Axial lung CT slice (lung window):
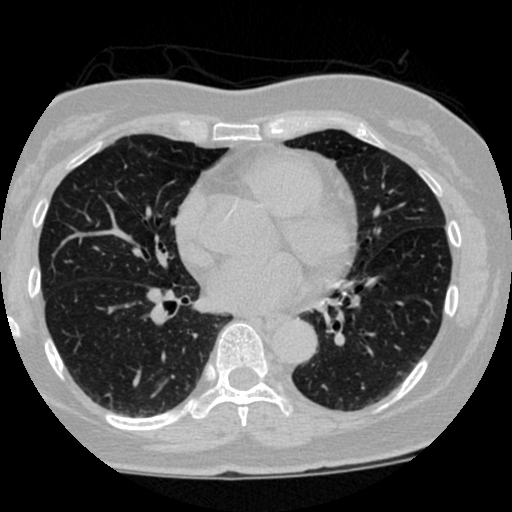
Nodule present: no